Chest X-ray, PA view. Patient: 40 years old, sex F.
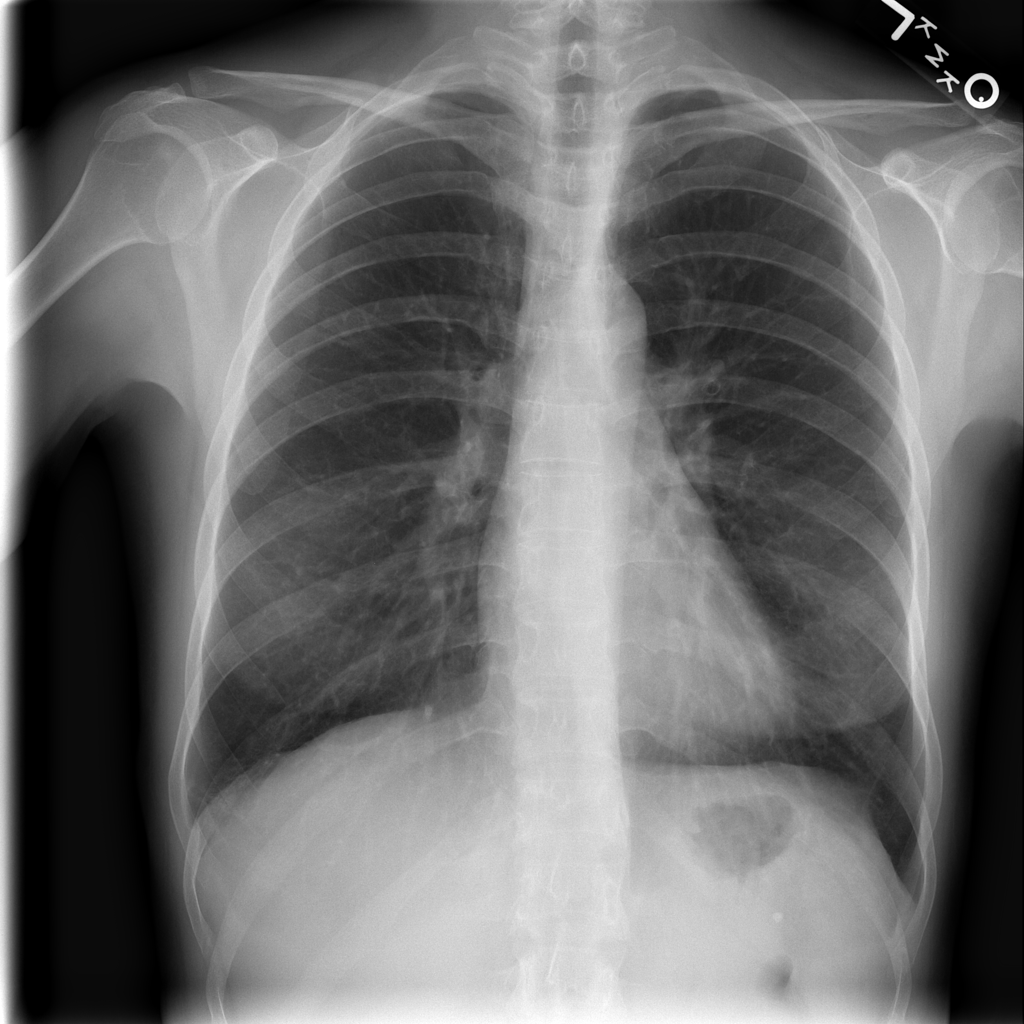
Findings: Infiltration